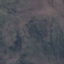
Land use / land cover class: HerbaceousVegetation